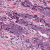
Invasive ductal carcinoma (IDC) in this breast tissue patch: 1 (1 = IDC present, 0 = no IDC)